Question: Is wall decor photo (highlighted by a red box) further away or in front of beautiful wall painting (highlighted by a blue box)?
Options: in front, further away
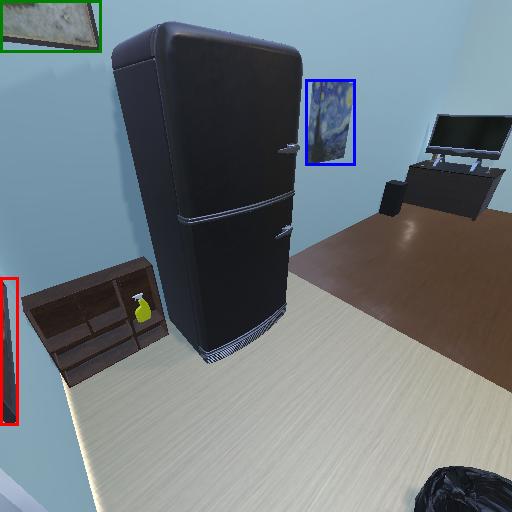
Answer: in front